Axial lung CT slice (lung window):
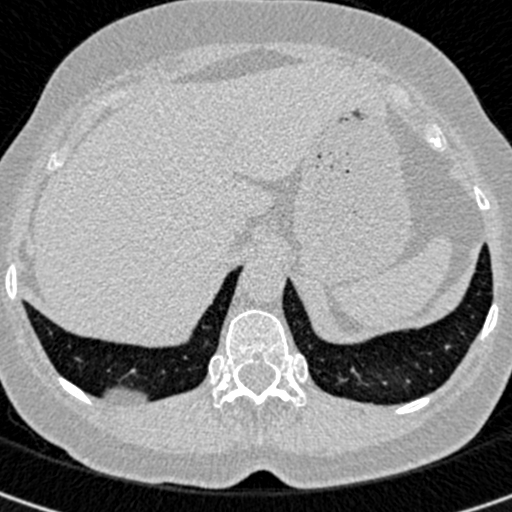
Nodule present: no